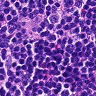
Metastatic tissue present: no